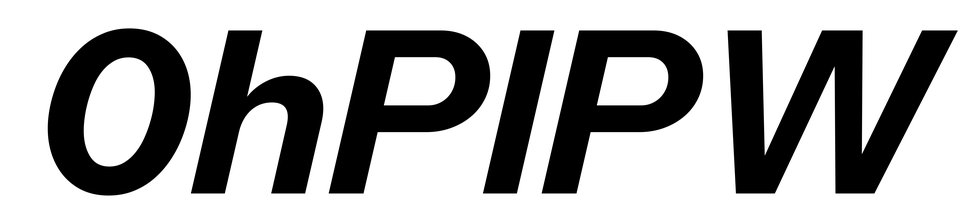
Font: InstrumentSans-Italic_Bold_Italic